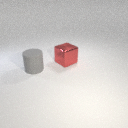
large gray rubber cylinder in front of large red metal cube